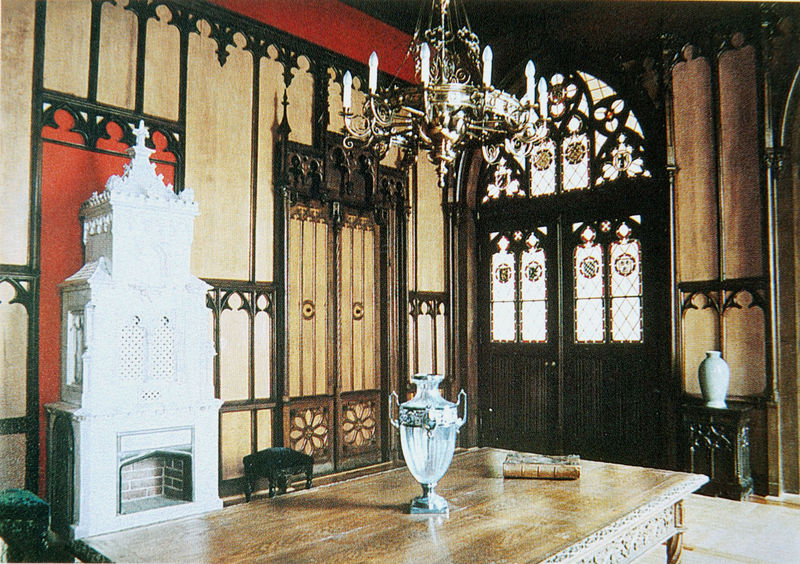
Titel: Ausstattung des Königssalons aus dem alten Nürnberger Bahnhof
Standort: Nürnberg.
Institution: Verkehrsmuseum
Schlagwörter: weiß, ocker, braun, fenster, glas, holz, raum, schwarz, stuhl, tisch, tür, zimmer, rot, schloss, beige, ornament, wand, bild, innenraum, möbel, busch, interieur, kelch, adel, gotik, kamin, ofen, amphore, vase, schrank, türen, speichen, hocker, saal, schemel, rad, church, jugendstil, polster, table, tischchen, kerzen, kronleuchter, leuchter, lüster, vasen, kammer, tor, foto, fotografie, photographie, bögen, wände, eingang, buch, burg, scheiben, bleiglas, rathaus, schnitzerei, photo, wandschmuck, wappen, karaffe, fensterglas, buntglas, farbfoto, glasfenster, gotisch, mittelalter, mönch, weißw, pokal, verzeirung, castle, elektrisch, innenarchitektur, vertäfelung, door, kachelofen, feuerstelle, maßwerk, fireplace, blei, gemauert, wörlitz, festsaal, neogotik, neugotisch, bleigrlas, bucj, flügeltüren, gotisches haus, kaminzimmer, kerzenbirnen, klavierhocker, neogotisch, radleuchter, raun, wandverkleidung, wappenfenster, zimme, fischauge, gothic, tudor, inneneinrichtung, chimney, bleifenster, neogothic, fischblase, stained glass, woodwork, #church, #cathedral